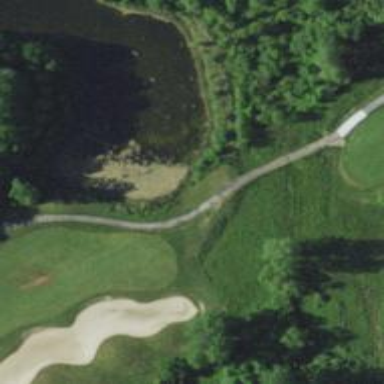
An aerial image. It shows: Golf course feature - water hazard.